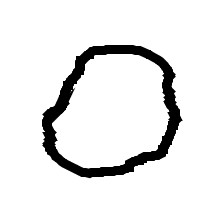
Shape: circle